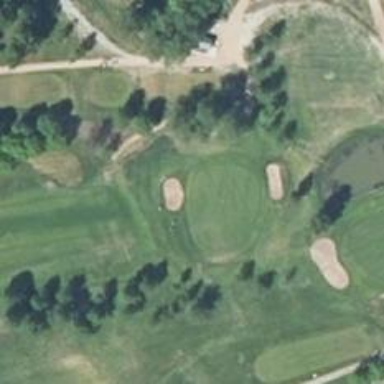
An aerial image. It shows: View of golf hole.